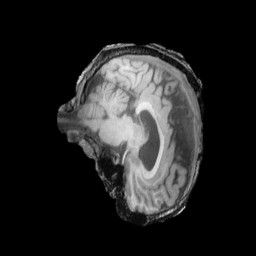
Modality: T1w
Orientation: sagittal
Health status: ill
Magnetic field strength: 3 T